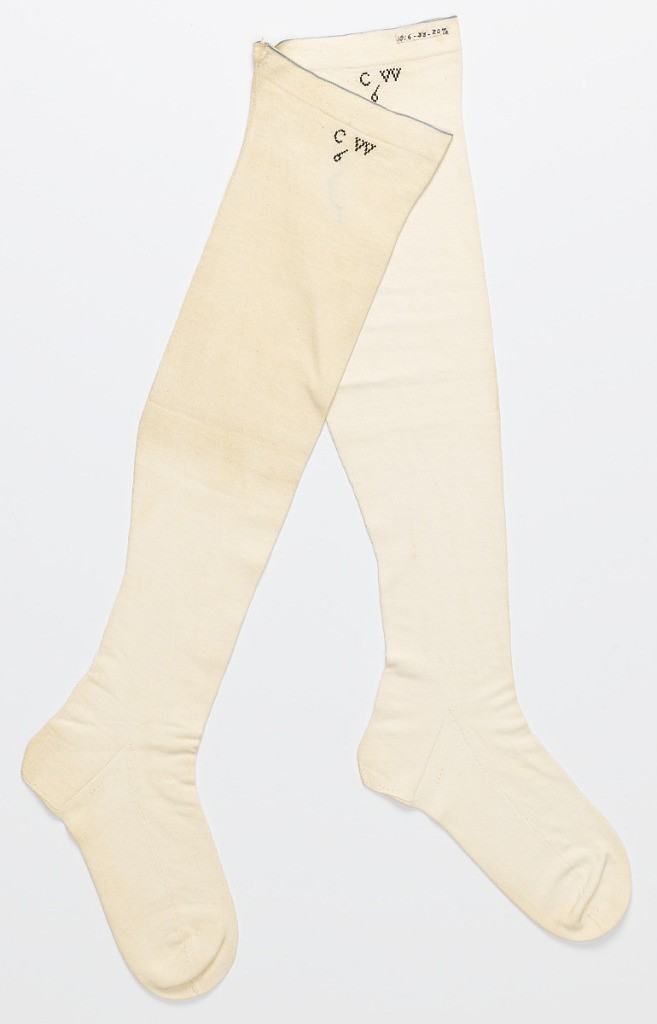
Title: Stockings
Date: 19th century
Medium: cotton Technique: knitting
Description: Pair of white stockings with a blue line at the top. Black cross stitch at top as well.